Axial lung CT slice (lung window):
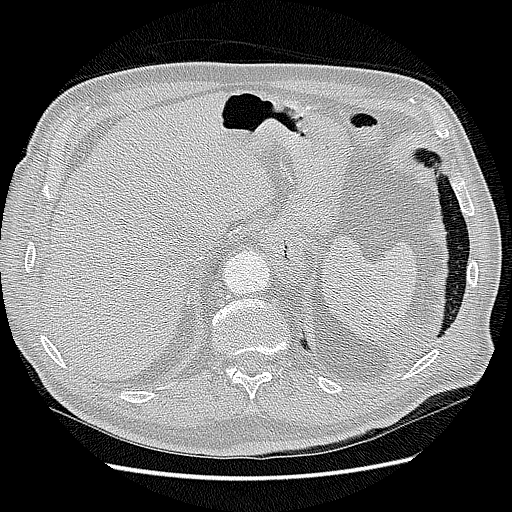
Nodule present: no